Question: I installed the Apache web server on my Windows 7 machine and I'm unable to start it because Skype.exe is already using HTTP port 80 and HTTPS port 443.

I need Apache and Skype to co-exist on the same machine. How do I configure Apache to use other ports, or prevent Skype from listening on these ports?
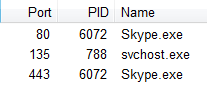
Answer: To turn off and disable Skype usage of and listening on port 80 and port 443, open the Skype window, then click on the menu and select . Click on the tab, and go to the sub-tab. or the checkbox for 'Use port 80 and 443 as an alternative for additional incoming connections' option. Click on the Save button and then restart Skype to make the change effective.